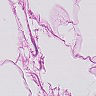
Metastatic tissue present: no